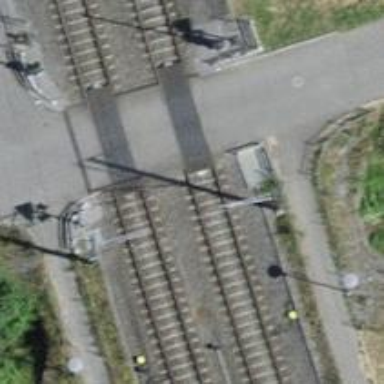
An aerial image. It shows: Level crossing on the railway with lights and full barrier.